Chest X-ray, AP view. Patient: 55 years old, sex F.
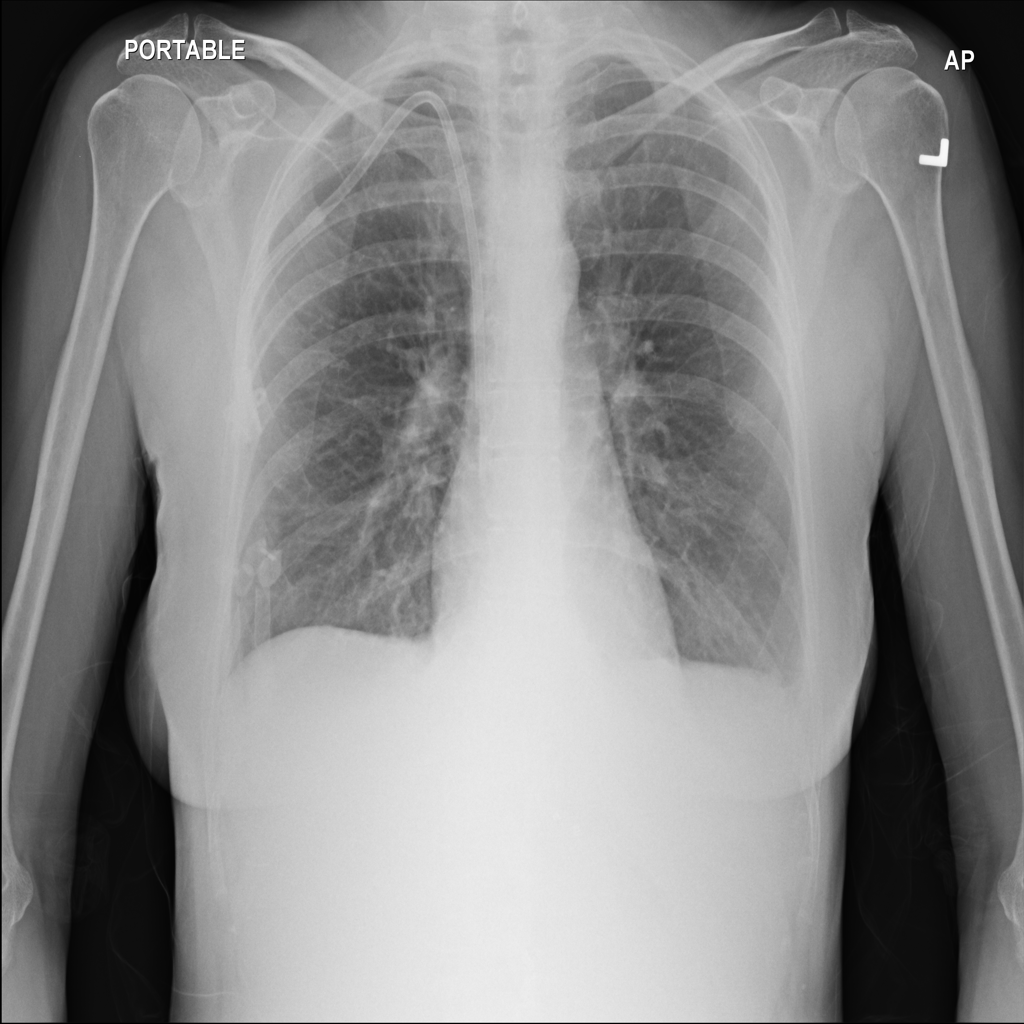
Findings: No Finding